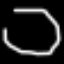
Label: octagon